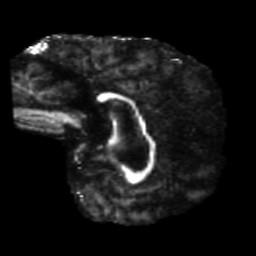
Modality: FA
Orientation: sagittal
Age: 46
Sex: male
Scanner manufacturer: siemens
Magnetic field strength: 3 T
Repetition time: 5.47 s
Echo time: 0.0854 s